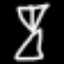
Label: hourglass